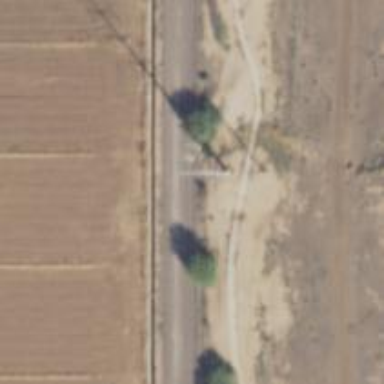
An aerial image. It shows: Power pole.